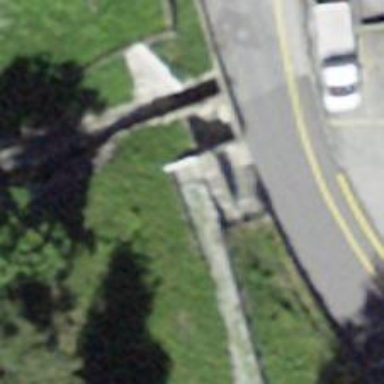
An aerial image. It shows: Set of steps on the road.